Question: I have a directory of company folders, and each folder is named according to a company abbreviation. I am using 'php' to make a table which creates a 'checkbox', a 'href' to the directory, and then the company name (which it pulls from 'SQL').
Is there a way to alphabetically order the table based on the full company name pulled from 'SQL' rather than the name of the folder. For example, in my image, 'United Stationers' would be below the other two alphabetically, but it isn't because the folder name comes first alphabetically.

Here's my 'PHP' code:
'''
$dir = "/var/files/companies/";
$myDirectory = opendir($dir);
$blacklist = array("Review");
while(false !== ($entryName = readdir($myDirectory))) {
if (!in_array($entryName, $blacklist)) {
$dirArray[] = $entryName;}}
closedir($myDirectory);
sort($dirArray);
$indexCount = count($dirArray);
//new array here for matching short/long names
$longNames=array();
$con = new mysqli($host, $user, $password, $dbname, $port, $socket)
or die ('Could not connect to the database server' . mysqli_connect_error());
$query = "Select comp_id, short_name FROM database where vid=2";
if ($stmt = $con->prepare($query)) {
$stmt->execute();
$stmt->bind_result($comp_id, $short_name);
while ($stmt->fetch()) {
$longNames[strtolower($comp_id)]=$short_name;}
$stmt->close();}
echo ("<TABLE border=1 cellpadding=5 cellspacing=0 class= whitelinks>
");
echo ("<TR><TH>Manufacturer's Name</TH></TR>
");
for ($index=0; $index < $indexCount; $index++) {
if (substr("$dirArray[$index]", 0, 1) != ".") {
echo("<td>");
echo("<input type="checkbox" name="comp[]" value= '$dirArray[$index]' </a>");
echo(" ");
echo("<a href='/master/$dirArray[$index]'\>$dirArray[$index]</a>");
echo("- ");
if (array_key_exists($dirArray[$index], $longNames)){
$short = ($longNames[$dirArray[$index]]);
echo($short); }
echo("</td>");
echo("</TR>
");}}
echo("</TABLE>
");
'''
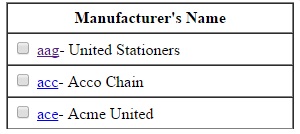
Answer: You can sort the dirArray using a callback function once $longNames array is populated. Add this before your for loop:
'''
usort($dirArray, function($dir1, $dir2) use ($longNames) {
$name1 = isset($longNames[$dir1]) ? $longNames[$dir1] : $dir1;
$name2 = isset($longNames[$dir2]) ? $longNames[$dir2] : $dir2;
return strcmp($name1, $name2);
});
'''
See <URL> for more info about usort function.
EDIT: fixed syntax errors in code.